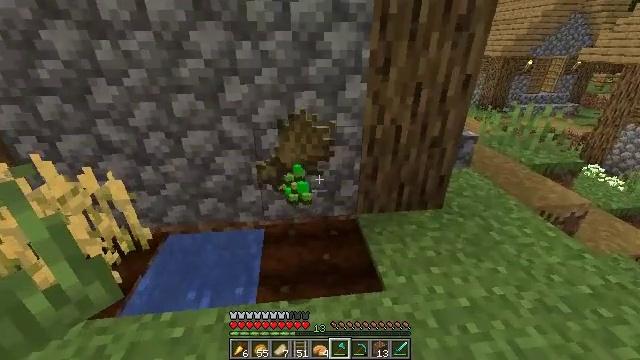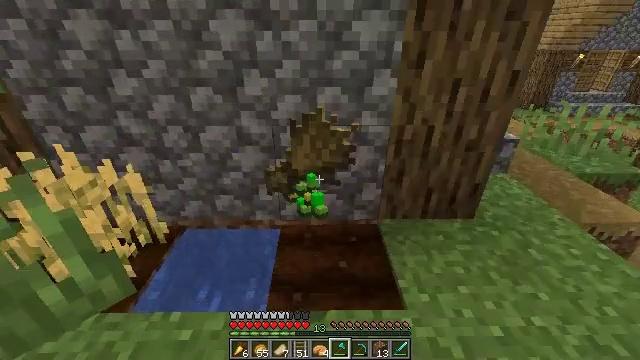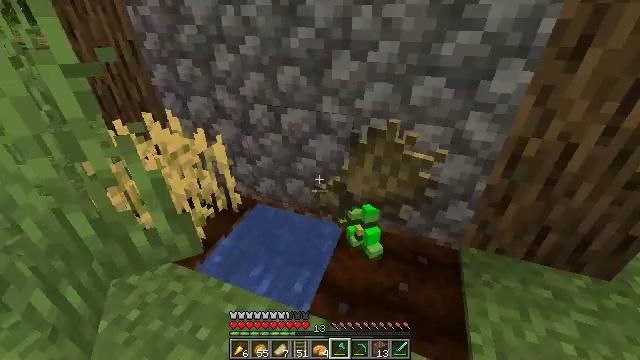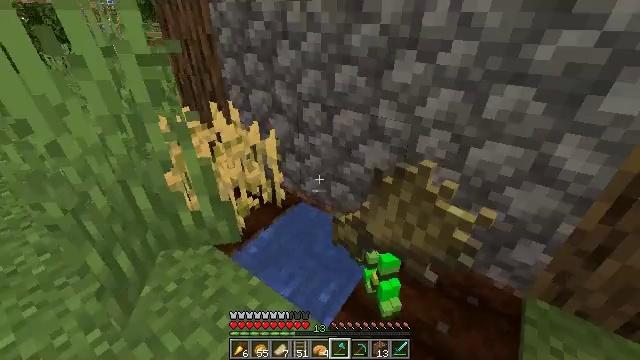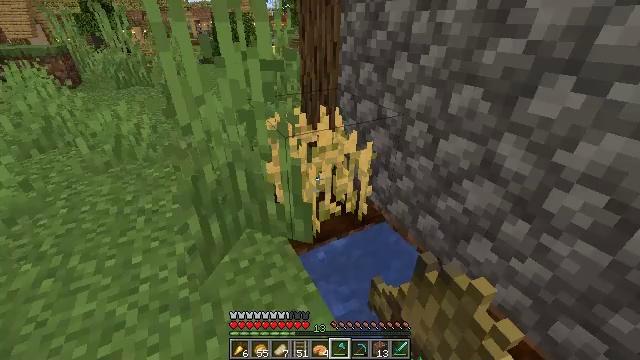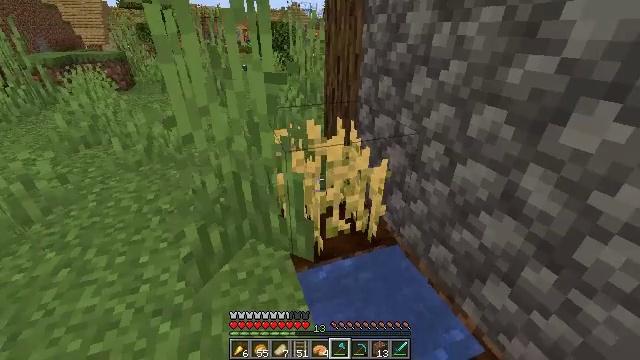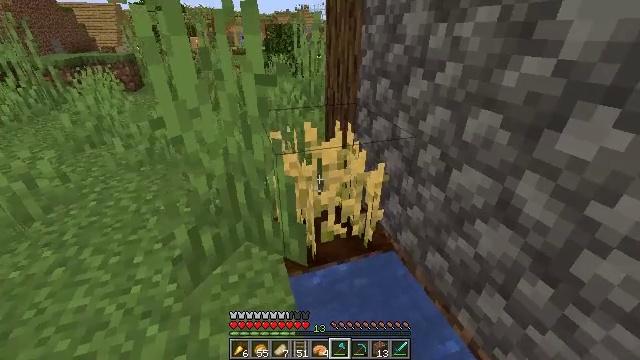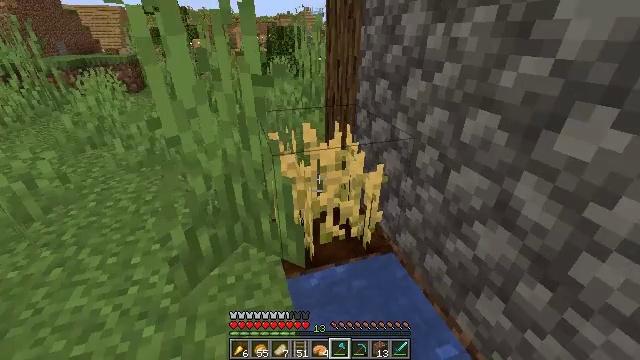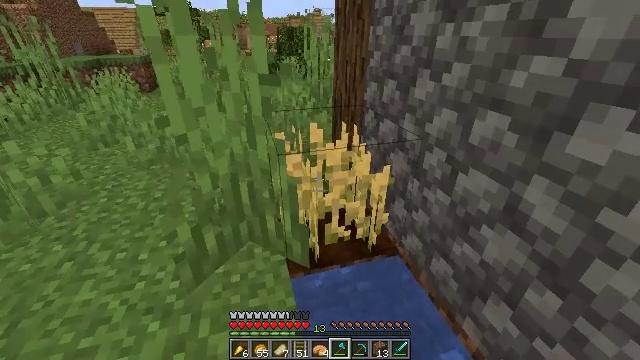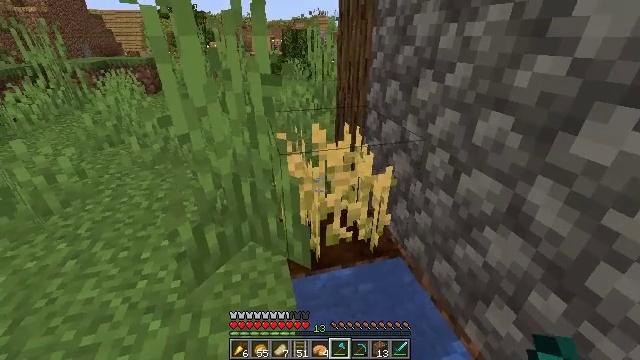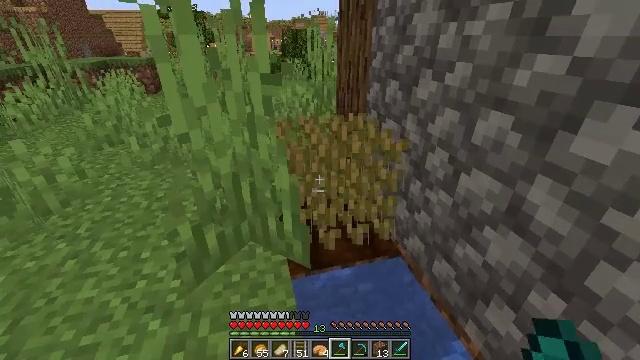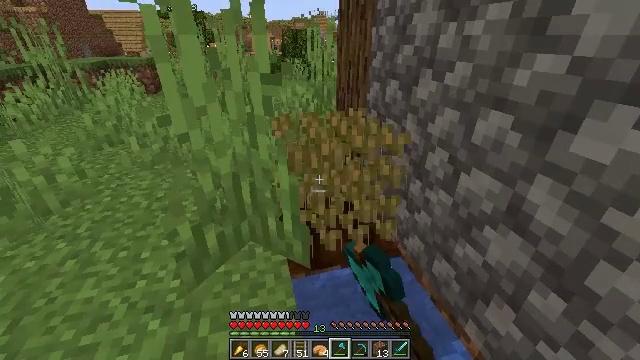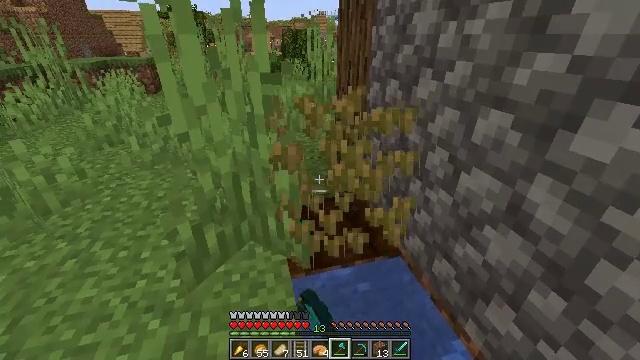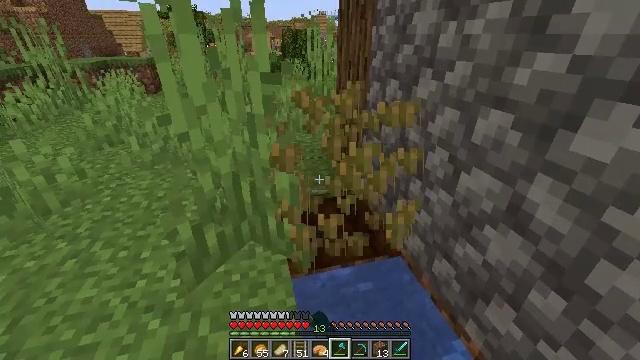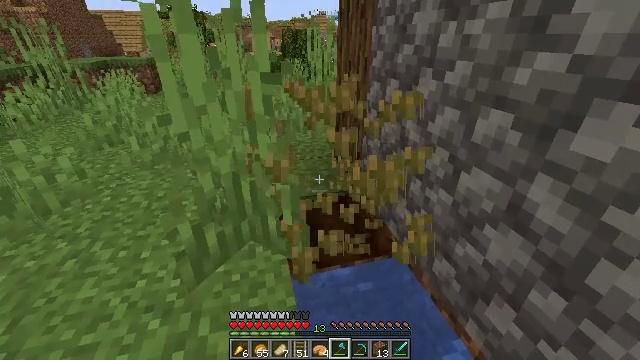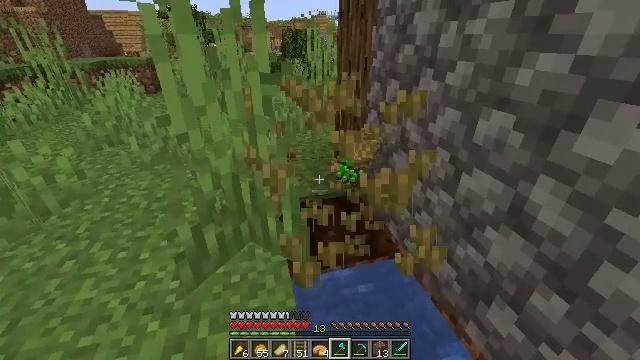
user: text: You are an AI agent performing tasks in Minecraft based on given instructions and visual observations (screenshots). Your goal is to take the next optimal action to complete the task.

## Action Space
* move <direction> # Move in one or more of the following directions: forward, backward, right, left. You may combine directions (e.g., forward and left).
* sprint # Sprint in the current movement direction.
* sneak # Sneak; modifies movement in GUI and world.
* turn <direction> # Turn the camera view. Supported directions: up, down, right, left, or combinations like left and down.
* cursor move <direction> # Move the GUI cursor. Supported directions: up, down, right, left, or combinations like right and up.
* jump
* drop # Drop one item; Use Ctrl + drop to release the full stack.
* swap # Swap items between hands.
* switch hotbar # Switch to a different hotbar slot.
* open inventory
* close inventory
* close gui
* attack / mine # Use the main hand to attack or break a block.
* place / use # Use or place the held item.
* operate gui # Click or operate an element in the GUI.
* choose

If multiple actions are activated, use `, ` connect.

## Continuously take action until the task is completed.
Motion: motion action
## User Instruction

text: Gather wheat by left-clicking on it.
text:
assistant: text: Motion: move forward, turn left and down
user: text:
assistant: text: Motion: move forward and move right, turn left and down
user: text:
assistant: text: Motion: move forward and move right, turn left
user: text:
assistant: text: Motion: move forward and move right, turn left and up
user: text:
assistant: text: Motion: turn left and up
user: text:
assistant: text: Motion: turn left
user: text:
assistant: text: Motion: no_op
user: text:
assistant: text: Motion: turn left
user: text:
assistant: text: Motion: no_op
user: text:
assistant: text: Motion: attack / mine
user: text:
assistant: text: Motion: attack / mine
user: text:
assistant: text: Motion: attack / mine
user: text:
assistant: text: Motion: no_op
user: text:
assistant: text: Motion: no_op
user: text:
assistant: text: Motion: move forward
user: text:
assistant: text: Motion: move forward
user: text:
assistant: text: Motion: move forward, turn left
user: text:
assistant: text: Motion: move forward, turn left
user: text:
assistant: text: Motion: move forward
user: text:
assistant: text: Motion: move forward
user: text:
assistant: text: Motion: move forward, turn right
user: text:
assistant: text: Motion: move forward, turn right
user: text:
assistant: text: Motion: move forward and move left, turn right
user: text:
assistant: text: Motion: move forward and move left, turn right
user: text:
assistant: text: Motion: move forward and move left, turn right
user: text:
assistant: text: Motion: move forward and move left, turn right
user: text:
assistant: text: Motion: move forward and move left, turn right
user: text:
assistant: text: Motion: move forward and move left, turn right
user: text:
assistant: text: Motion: move forward and move left, turn right
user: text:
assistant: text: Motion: move forward and move left, turn right